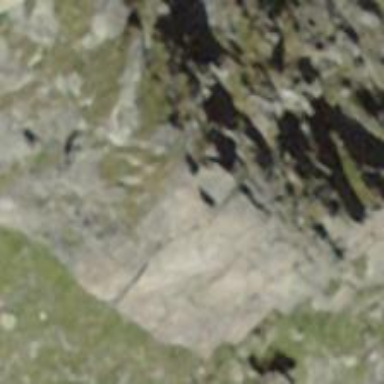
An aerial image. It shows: Cliff in nature.